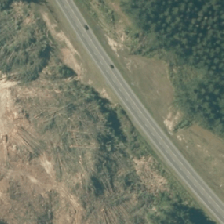
Land cover: low_producing_grassland